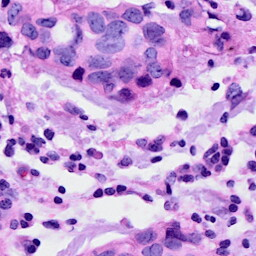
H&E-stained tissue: Breast